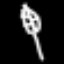
Label: leaf